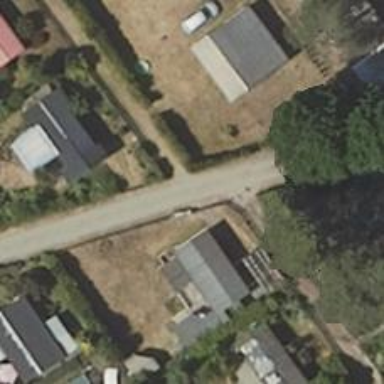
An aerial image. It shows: Residential road with sandy surface.